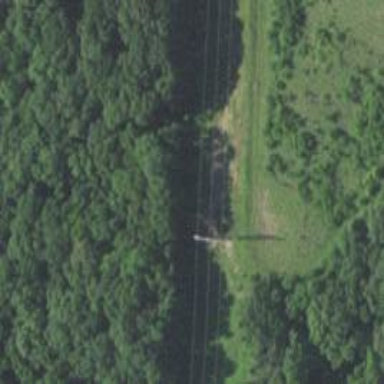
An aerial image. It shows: H-frame designed tower for power lines.